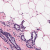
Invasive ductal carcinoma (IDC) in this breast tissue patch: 1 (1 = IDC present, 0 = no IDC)